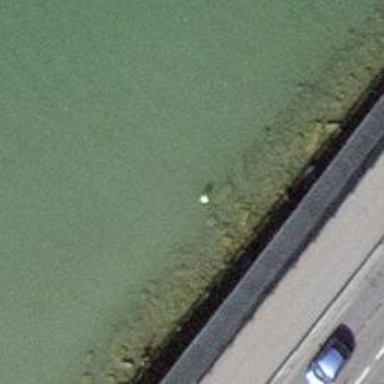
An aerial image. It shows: Buoy that is man-made.